Question: How to set such kind of points - small circles? I know we should set render and ShapeUtilies:
'''
render.setSeriesShape(NumberOfSerie, ShapeUtilities.[something here]);
'''
what should i write to get this circles? <URL>

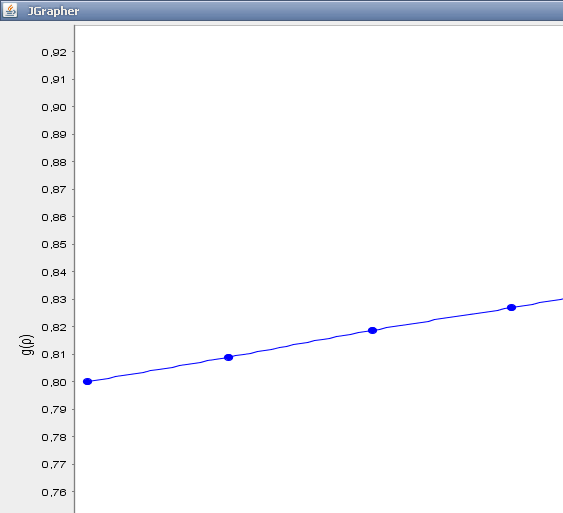
Answer: The ShapeUtilities class has some methods to create shapes that aren't provided by default in Java2D. For circles though, you can just use:
'''
Ellipse2D circle = new Ellipse2D.Double(-3.0, -3.0, 6.0, 6.0);
'''
The circle here is centered on (0, 0) - JFreeChart relies on that because it will translate the position of the shape to (x, y) when drawing the chart.